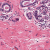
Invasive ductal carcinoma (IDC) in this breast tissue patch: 0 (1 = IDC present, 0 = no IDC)